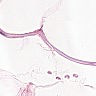
Metastatic tissue present: no